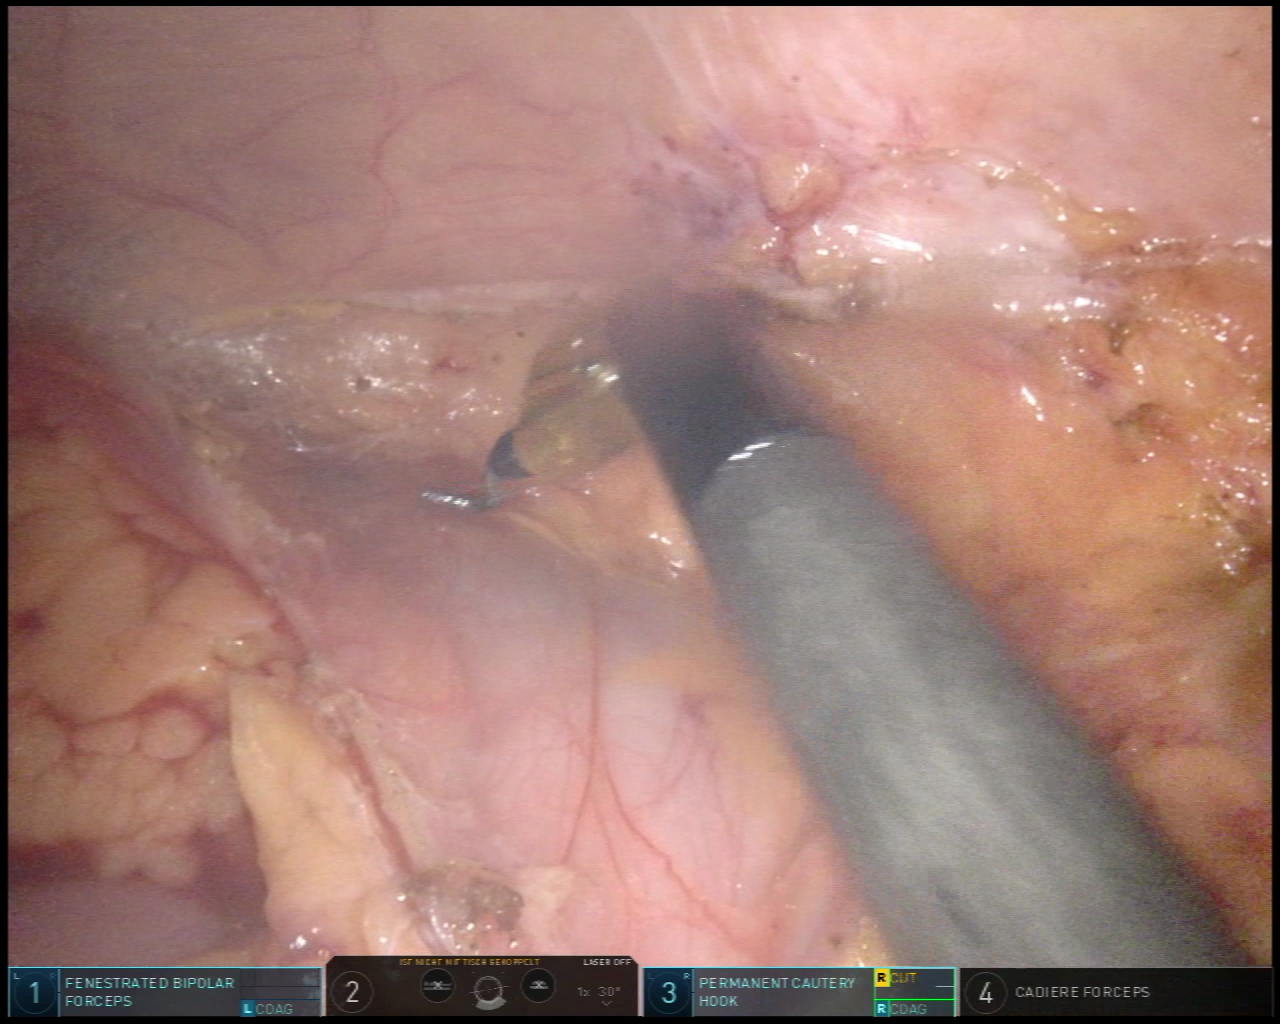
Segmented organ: colon
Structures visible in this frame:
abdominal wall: yes
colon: yes
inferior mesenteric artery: no
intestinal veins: no
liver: no
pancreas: no
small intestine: yes
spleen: no
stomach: no
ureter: no
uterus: no
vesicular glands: no